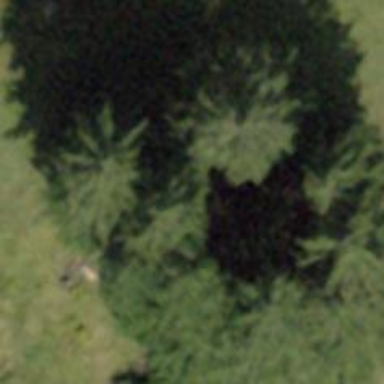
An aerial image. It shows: Forest area.